Question: I'm facing this weird issue with Scripting.Dictionary object in my VBA code. I wish to continue to iterate over the dictionary for its total length. I may add more items to the dictionary within the loop, so the size of the dictionary changes dynamically, so to speak. It seems that it only iterates over for as many elements originally in the dictionary and NOT the new ones!!
Here's the code:
'''
'Recursively continue to get all dependencies
numberOfPreReqsToIterate = preReqGraph.Count - 1
For preReqCount = 0 To numberOfPreReqsToIterate
listOfPreReqs = preReqGraph.items
rowNumberOfDependency = Application.WorksheetFunction.Match(listOfPreReqs(preReqCount), Range("requirementNumber"), 0)
listOfPreReqsForCurrentPreReq = Application.WorksheetFunction.Index(Range("preReqList"), rowNumberOfDependency)
If listOfPreReqsForCurrentPreReq <> "" Then
preReqs = Split(listOfPreReqsForCurrentPreReq, ",")
'Add each prereq to dictionary
For i = 0 To UBound(preReqs)
'If prereq already exists implies cycle in graph
If preReqGraph.Exists(Trim(preReqs(i))) Then
MsgBox ("YOU HAVE A CYCLE IN PREREQUISTE SPECIFICATION!")
End
End If
'If not then add it to the preReqGraph. The value for the key is the key itself
preReqGraph.Add Trim(preReqs(i)), Trim(preReqs(i))
numberOfPreReqsToIterate = numberOfPreReqsToIterate + 1
Next i
End If
Next preReqCount
'''
Conceptually I'm trying to get the entire 'graph' of dependencies and also detect a cycle if at all that is the case. I iterate over the cells to find out this graph and see if cycles exist. I need to be able to keep iterating over all items in the dictionary for as many items that exist. But it seems excel somehow "precompiles" the for loop so only the original upper bound/limit is taken but not for the new ones! I've tried hacking around and this is what I have...but to no avail.
Any ideas?
Attached is a sample of the excel sheet with dummy data...

For R4 the preReqGraph should contain everything from R8 through R17. But What I get is ONLY one level i.e., only R8 through R12 and R14...I'm stumped. I've even tried using the LBound and UBound of preReqGraph.items but to no avail.
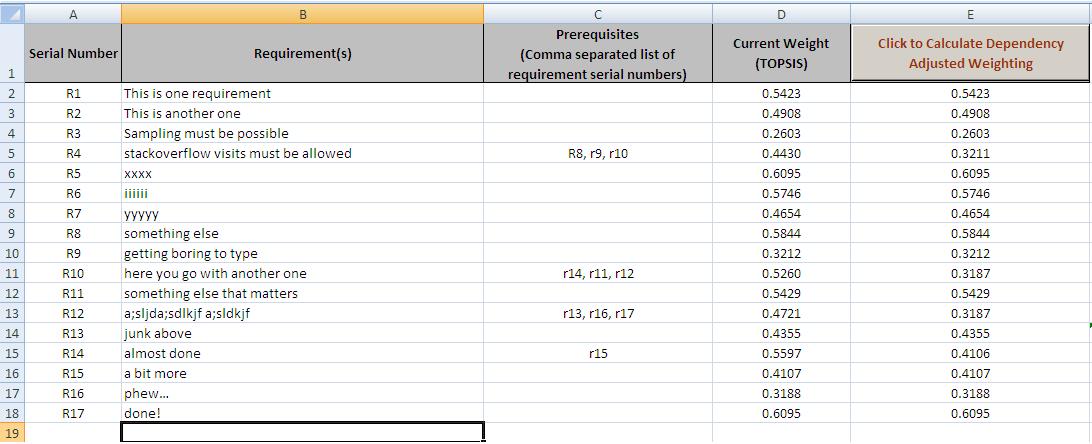
Answer: The easiest thing to do would be to change your for loop to a while loop and then manually increment your index variable.
'''
Dim preReqCount as Integer
preReqCount = 0
While preReqCount <= numberOfPreReqsToIterate
'Your Loop Logic
preReqCount = preReqCount + 1
Wend
'''